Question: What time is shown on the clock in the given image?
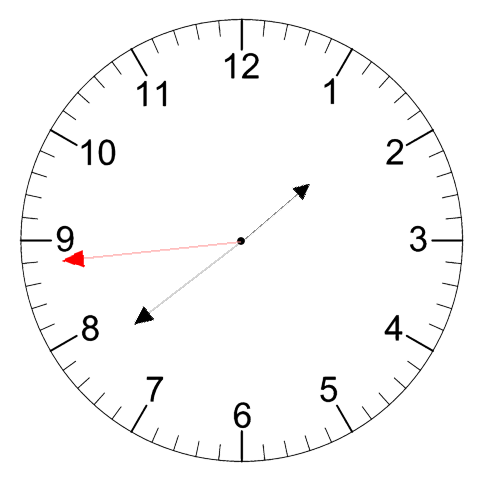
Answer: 01:38:44